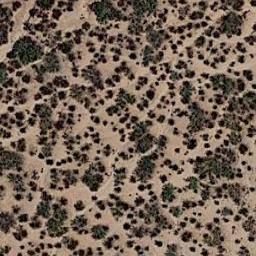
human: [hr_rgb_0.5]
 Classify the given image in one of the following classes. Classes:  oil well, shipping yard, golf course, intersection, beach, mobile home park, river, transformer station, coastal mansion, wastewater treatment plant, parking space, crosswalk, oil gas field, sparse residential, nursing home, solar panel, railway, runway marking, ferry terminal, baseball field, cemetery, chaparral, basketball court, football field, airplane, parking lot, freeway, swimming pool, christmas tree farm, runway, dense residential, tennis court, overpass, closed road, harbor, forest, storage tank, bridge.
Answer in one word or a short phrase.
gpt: chaparral